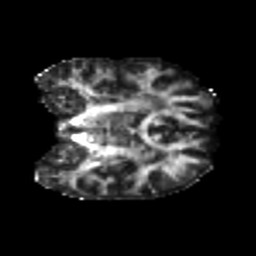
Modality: FA
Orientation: coronal
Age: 23
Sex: female
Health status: healthy
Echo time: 0.074 s